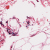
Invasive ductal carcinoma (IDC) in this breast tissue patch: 0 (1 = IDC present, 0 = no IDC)